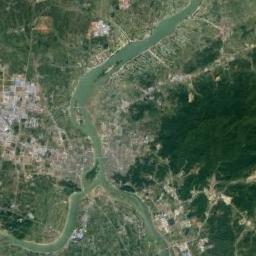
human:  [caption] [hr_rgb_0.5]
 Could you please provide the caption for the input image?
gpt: A curved light green river with many small islands, Green mountains and bustling cities on both sides of the shore .

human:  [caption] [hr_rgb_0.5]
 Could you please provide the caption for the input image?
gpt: Many trees are around the river .

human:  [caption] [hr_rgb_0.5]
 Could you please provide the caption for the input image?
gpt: The green river with a tributary goes through some residential areas and a mountain is next to the river .

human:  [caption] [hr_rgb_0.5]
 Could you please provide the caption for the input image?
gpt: The river goes through houses and trees .

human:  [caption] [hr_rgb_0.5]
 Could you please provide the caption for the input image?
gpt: There re many buildings and green forests near the river .